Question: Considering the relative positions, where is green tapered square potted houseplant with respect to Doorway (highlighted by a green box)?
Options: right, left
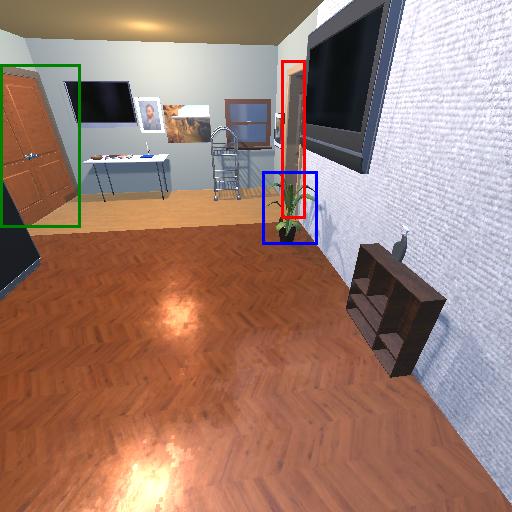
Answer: right